Question:
i want to give margin bottom to them
code is as shown below,
'''
<div class="dd" id="menu_list_drag">
<?php echo $li; ?>
</div>
'''
where '$li' is as shown below,
'''
foreach ($p1 as $p) {
$inner_li = "";
$p2 = array_filter($menu, function($a)use($p) {
return $a['parent_id'] == $p['id'];
});
if ($p2) {
$inner_li = $this->generate_li($menu, $p['id']);
}
$li .= "<li class='dd-item' data-id='" . $p['id'] .
"' id='menu-list'><div menu-id='" . $p['id'] . "' id='drag' class='dd-handle'>" . $p['title'] .
"<div style='float:right; margin-bottom:10px' class='dd-nodrag'>"
. "<a class='btn-group btn-group-xs edit_menu' data-toggle='tooltip' id='" . $p['id'] .
"' data-original-title='Edit' onclick='edit_menu($(this))' title='Edit Menu'>"
. "<i class='btn btn-default edit_area fa fa-pencil'></i></a>"
. "<a class='btn-group btn-group-xs delete_menu' id='" . $p['id'] .
"' data-toggle='tooltip' data-original-title='Delete' delete_type='delete_single' onclick='delete_menu($(this))' title='Deactivate Menu'>"
. "<i class='btn btn-default fa fa-trash-o'></i></a></div></div>" . $inner_li . "</li>";
}
$ol = "<ol class='dd-list'>" . $li . "</ol>";
'''
data comes fine but i am unable to give margin bottom to this dd class menu
please help me thank you...
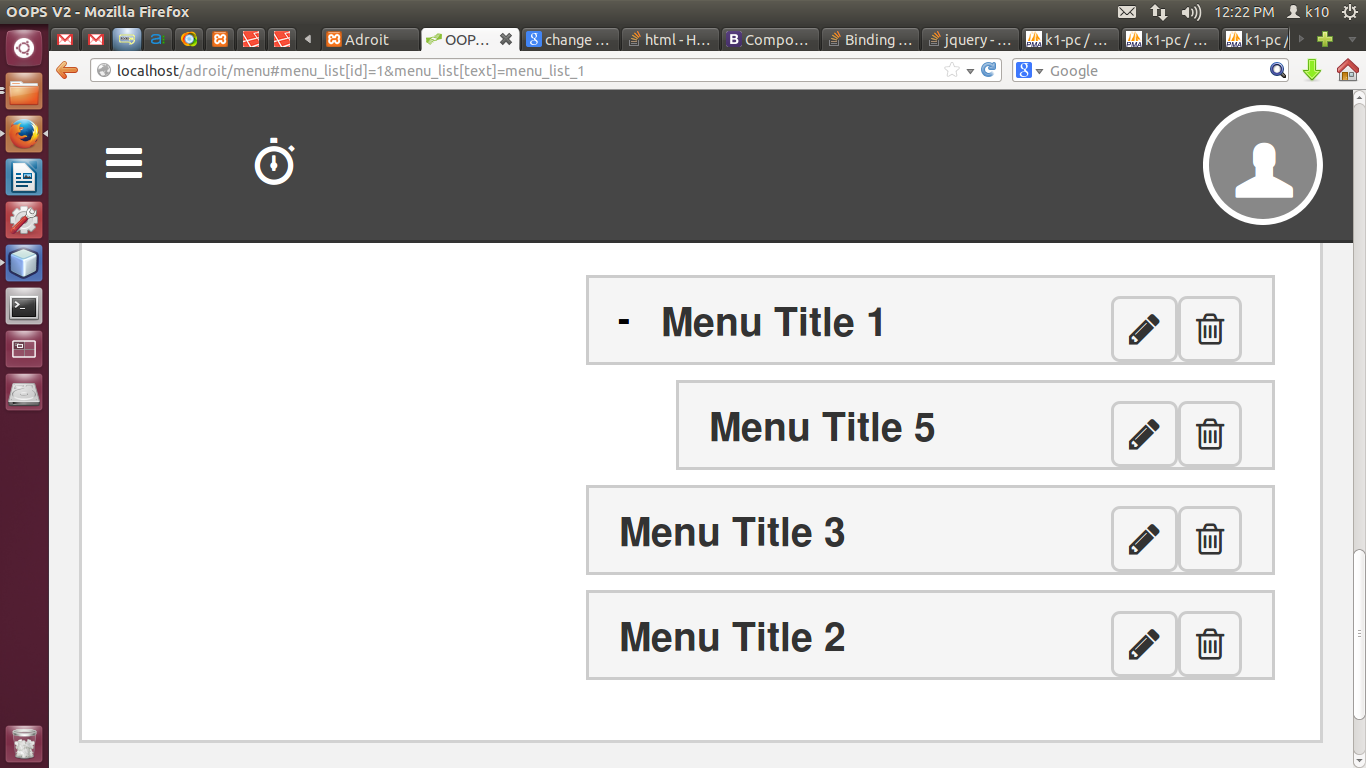
Answer:
i have used this
'''
.dd-handle{height:35px;}
'''
and it worked for me...!!